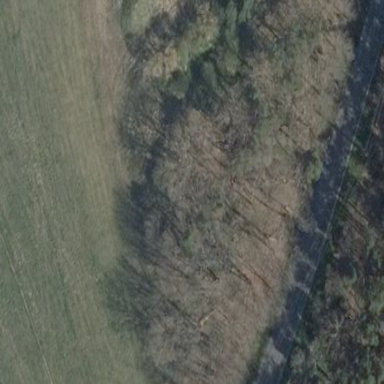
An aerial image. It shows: Forest area.